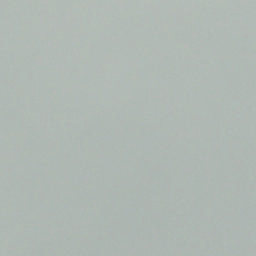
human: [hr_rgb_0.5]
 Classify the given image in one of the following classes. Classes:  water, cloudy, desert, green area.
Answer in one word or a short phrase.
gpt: cloudy